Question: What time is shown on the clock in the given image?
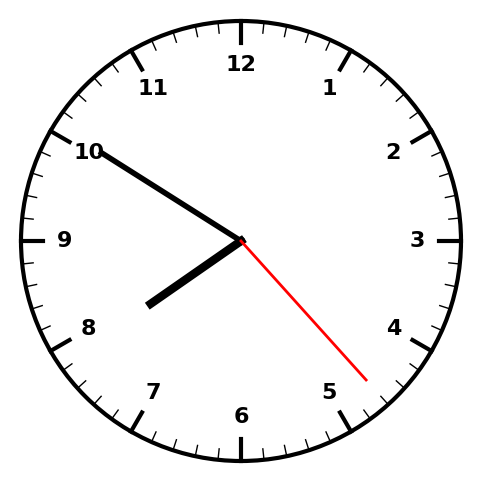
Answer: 07:50:23